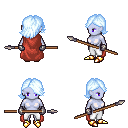
a pixel art fantasy rpg character, female body template, dark elf, purple skin, maroon cape, white pants, white cyan swoop hairstyle, metal gloves, gold boots, spear, four views (front, back, left, right), 2x2 character sprite sheet, small pixel art, hard edges, no anti-aliasing